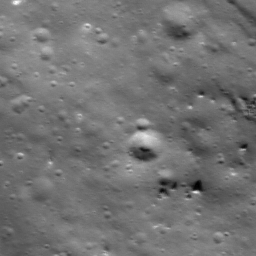
Host type: hard_negative
Lunar coordinates: latitude -65.616, longitude -45.402